Brain MRI, t2w sequence, axial 2D slice.
Patient: age 30, sex F, weight 75 kg, height 1.7 m
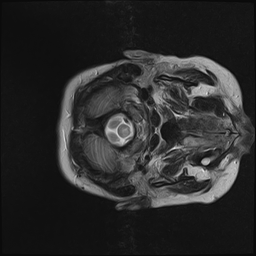